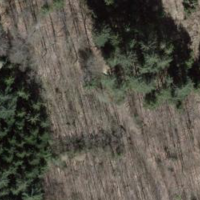
EUNIS habitat code: 44
Species observed at this site:
Campanula trachelium